Current action and preconditions to check: trajectory_clear

Your task: For each precondition in the list above, predict whether it will hold at this action.

Consider the current scene as observed from the mobile robot's camera, and analyze the predicted future states of all dynamic agents (e.g., people, animals, vehicles, or any moving entities) within the NEXT SECOND.

IMPORTANT: Only answer "very likely" if you are absolutely certain—based on strong, clear evidence—that a dynamic agent will violate the precondition in the predicted future state. Do NOT answer "very likely" for unlikely, ambiguous, or low-probability risks.

Ask yourself for each precondition: Is there a high probability, with clear and convincing evidence, that the predicted future states of any dynamic agent will interfere with the predicted future state of the currently executing action within the NEXT SECOND, causing that precondition to fail?

Assess the risk level based on these predictions. Use "likely" or "very likely" if motions create a clear risk of interference.

Use "neutral" or "improbable" if agents are nearby but their predicted paths are clearly diverging or non-conflicting.

Failure Risk Categories: "very improbable", "improbable", "neutral", "likely", "very likely"

Answer Format: Output ONLY the probability_of_failure value from these categories: "very improbable", "improbable", "neutral", "likely", "very likely"

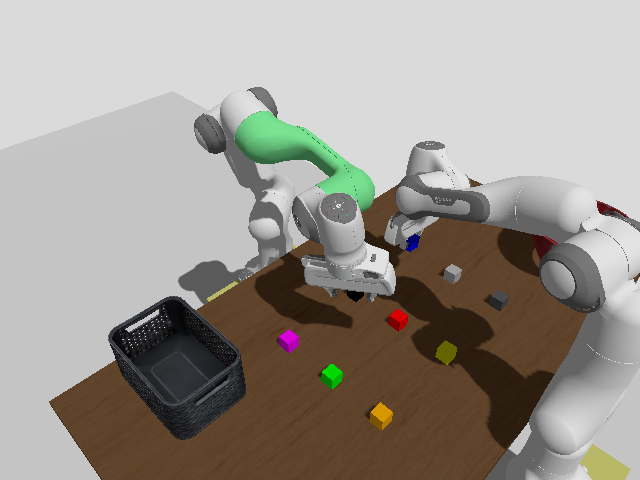

Answer: improbable